Question: So I tried to see the project's svn history and noticed that it has a revision in bold type with (*). I have seen that earlier but never paid attention as it used to be the first entry in the history log. But this time it is not the case which brings me to question what does that mean and what is its purpose?

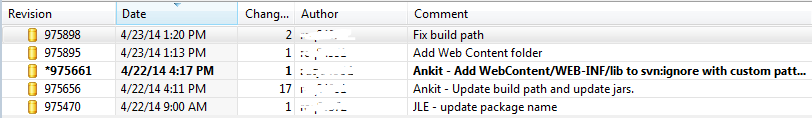
Answer: It's the version you currently have updated your code to.